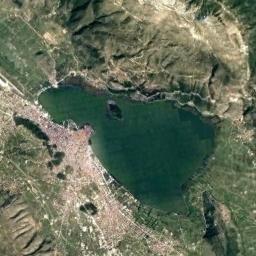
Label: lake